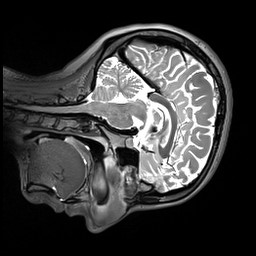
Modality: T2w
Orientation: sagittal
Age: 20
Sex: female
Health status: healthy
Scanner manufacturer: siemens
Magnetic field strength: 3 T
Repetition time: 3.2 s
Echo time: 0.412 s